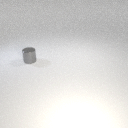
small gray metal cylinder